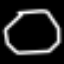
Label: octagon